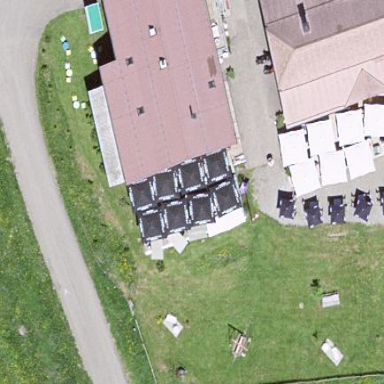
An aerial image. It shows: Veranda for outdoor seating in leisure land area.